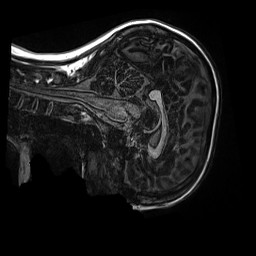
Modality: MP2RAGE
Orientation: sagittal
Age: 13
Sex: female
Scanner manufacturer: siemens
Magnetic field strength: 3 T
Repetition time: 4 s
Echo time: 0.00303 s